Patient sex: M
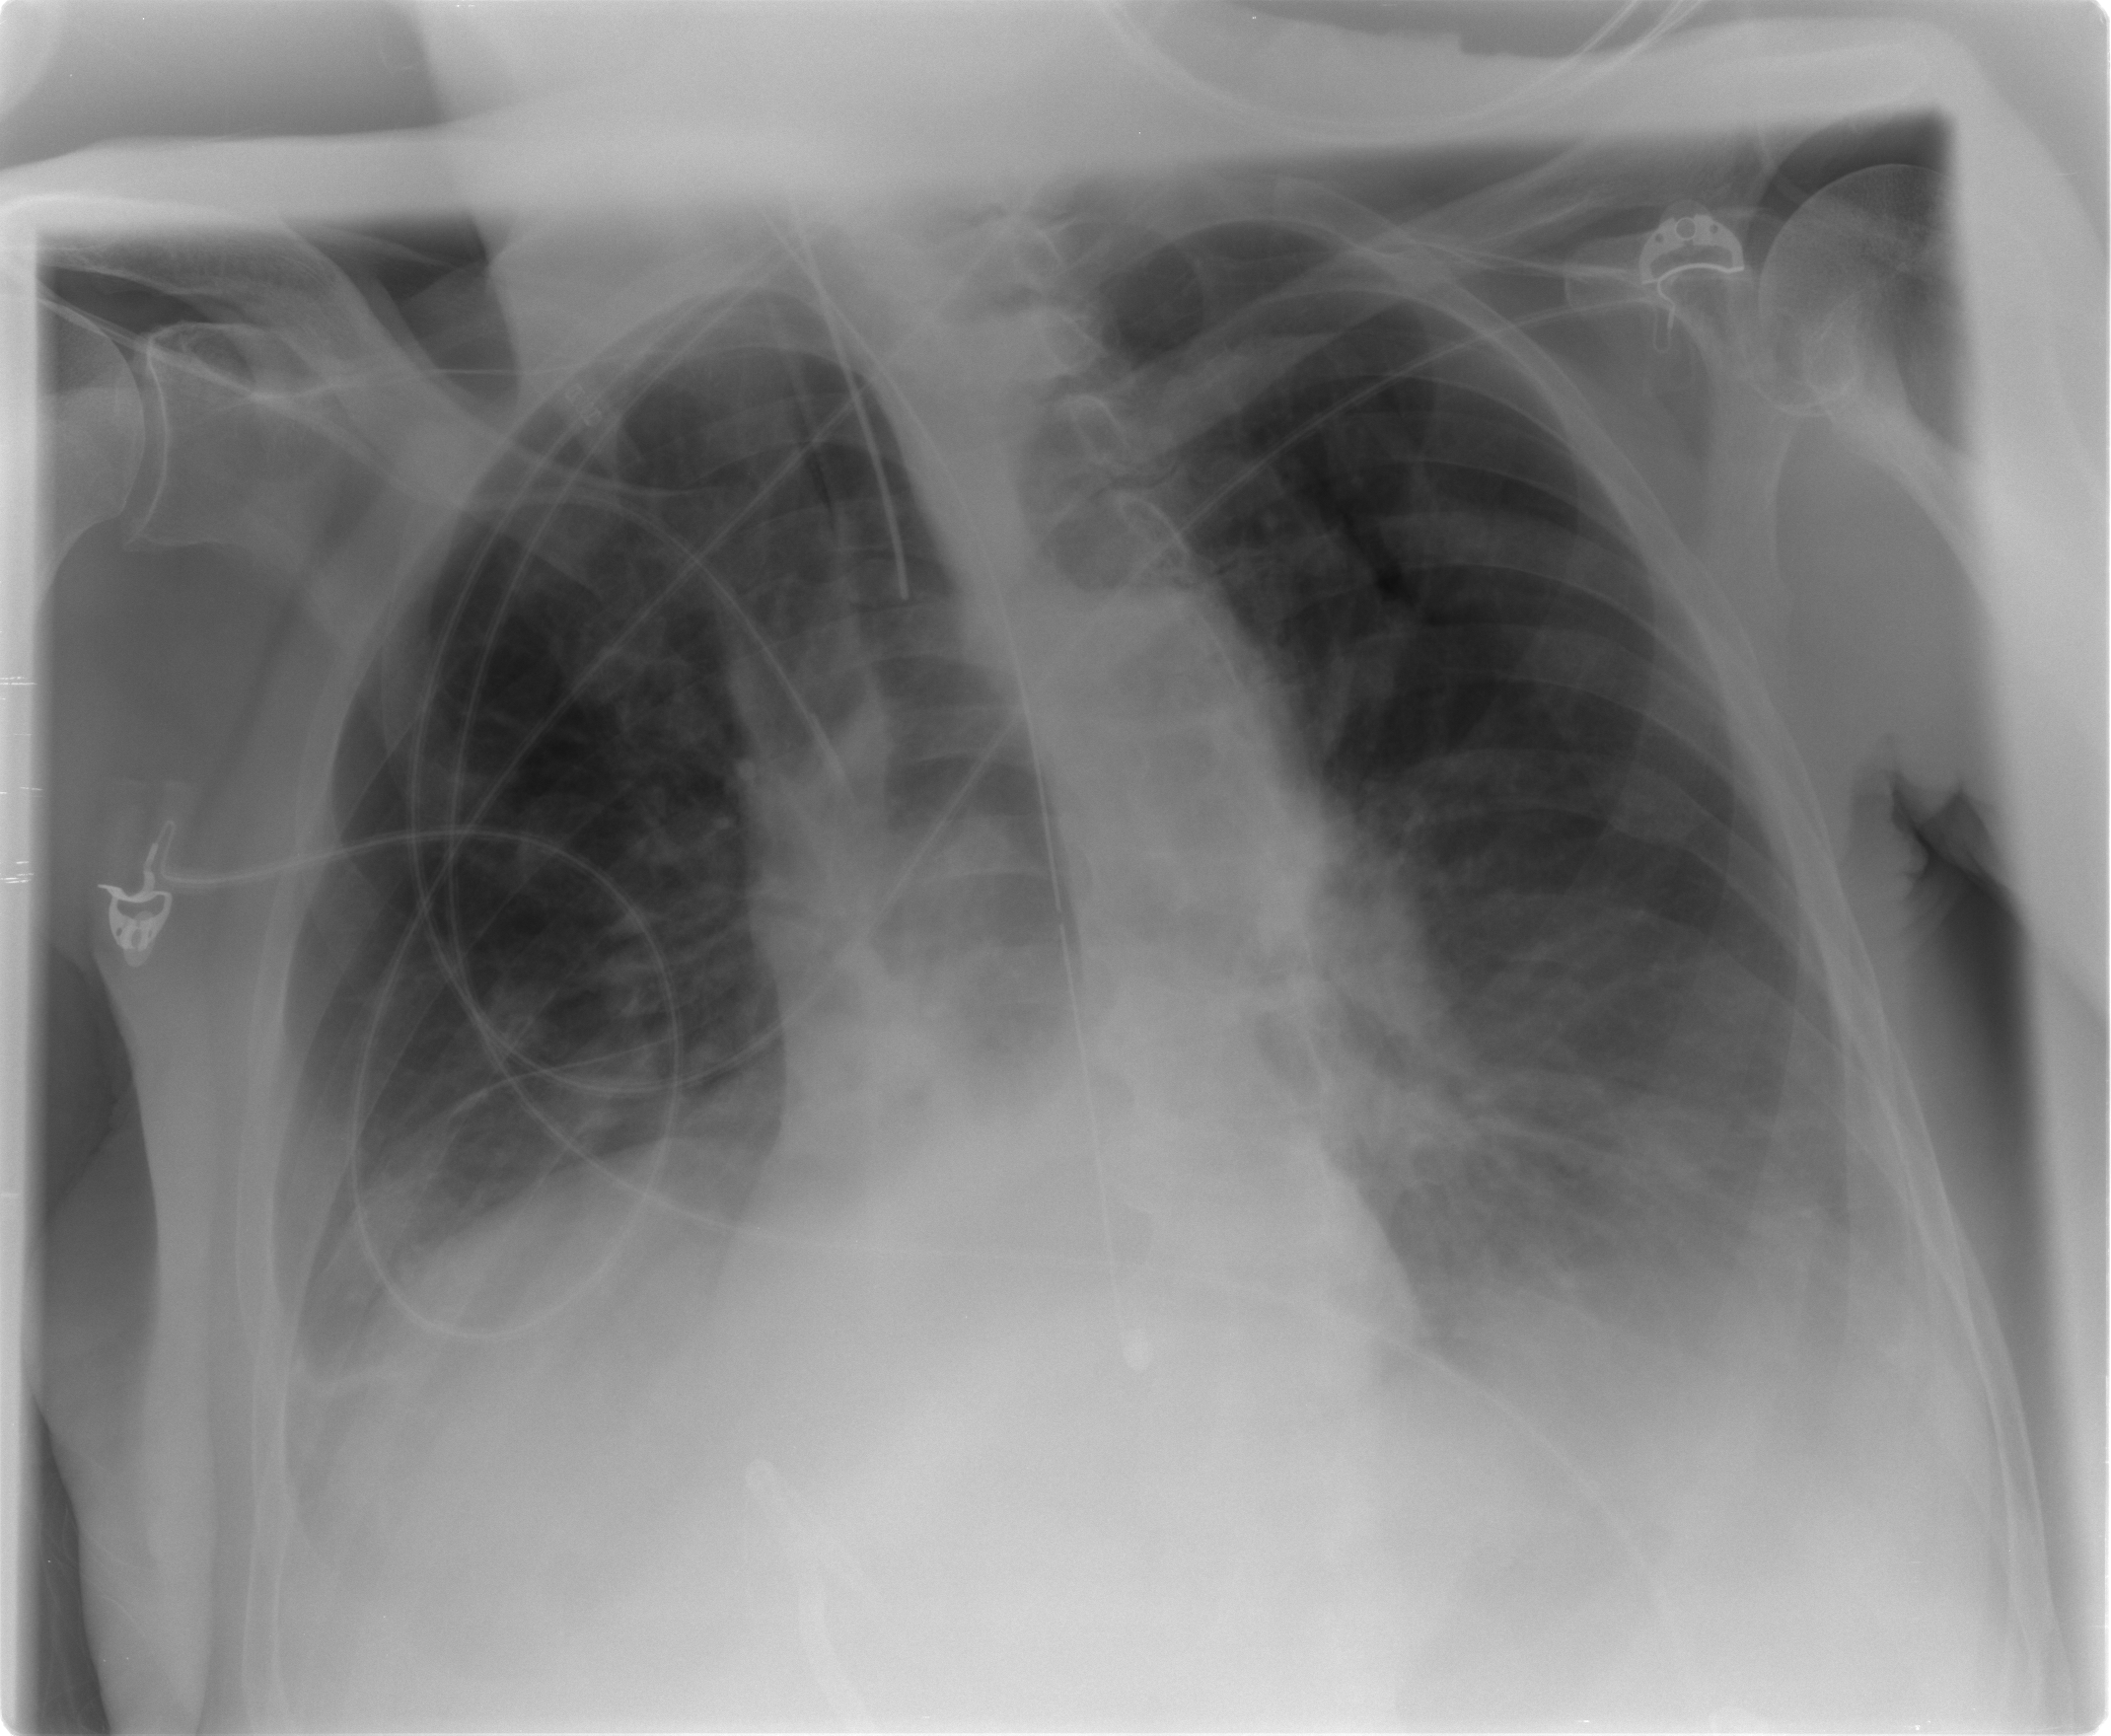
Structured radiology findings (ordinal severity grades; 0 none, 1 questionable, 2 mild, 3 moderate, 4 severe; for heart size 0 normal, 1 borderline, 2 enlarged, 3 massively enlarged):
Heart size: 0
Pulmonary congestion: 2
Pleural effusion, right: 1
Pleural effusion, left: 2
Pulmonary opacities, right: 0
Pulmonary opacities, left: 0
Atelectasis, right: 2
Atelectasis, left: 2